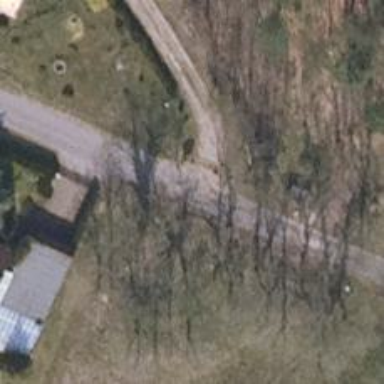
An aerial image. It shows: Residential road with asphalt surface.